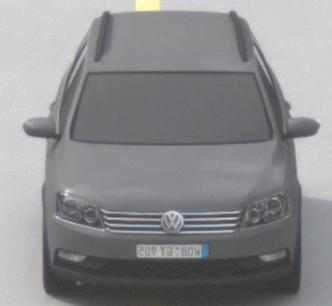
Make: VW
Model: Passat Alltrack 1.8 TSI
Detailed model: Passat (B7) Alltrack
Model produced from: 2012/03
Model produced until: 2013/06
Doors: 5
Color: gray
Road condition: dry road
Daytime: morning or afternoon
Contrast: low contrast